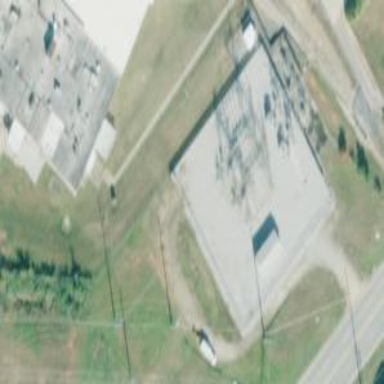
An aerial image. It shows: Industrial substation surrounded by fence.